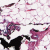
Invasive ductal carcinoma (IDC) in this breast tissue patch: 0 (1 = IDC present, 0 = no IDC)